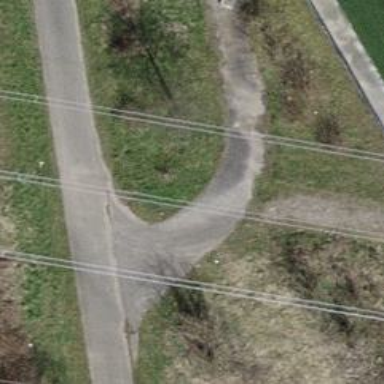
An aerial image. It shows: Paved driveway road for service purposes.